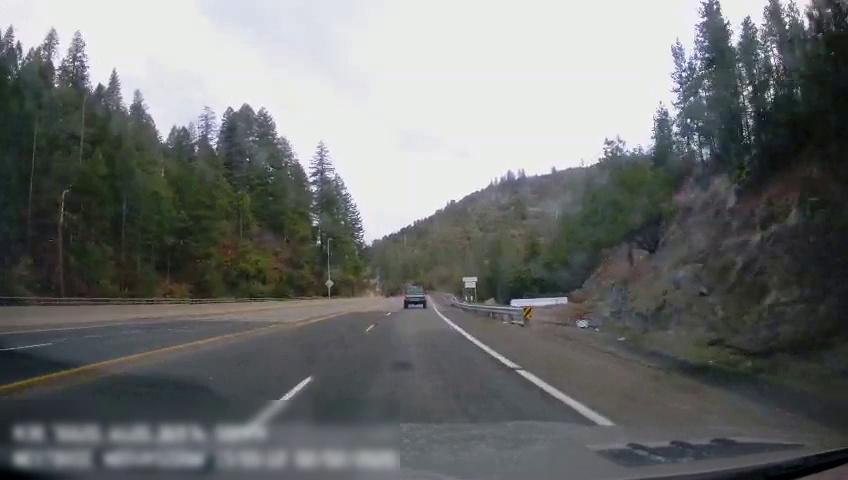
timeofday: Day
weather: Sunny
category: Drivable Space
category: Vehicles | Truck
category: Lanes | Current Lane
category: Lanes | Current Lane
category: Lanes | Alternate Lane
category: Lanes | Alternate Lane
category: Lanes | Alternate Lane